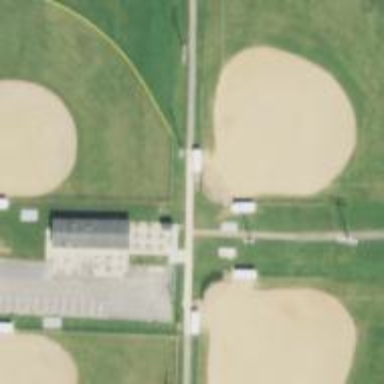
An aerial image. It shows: Baseball T-ball pitch for leisure and sports activities.